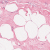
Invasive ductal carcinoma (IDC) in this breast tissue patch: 0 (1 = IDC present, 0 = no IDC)